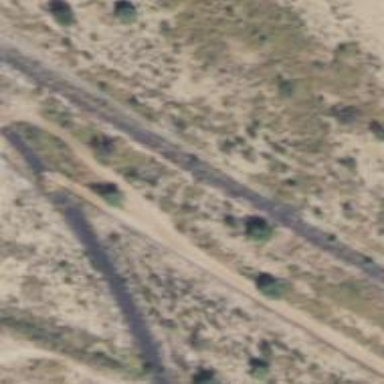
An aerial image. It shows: Abandoned railway.